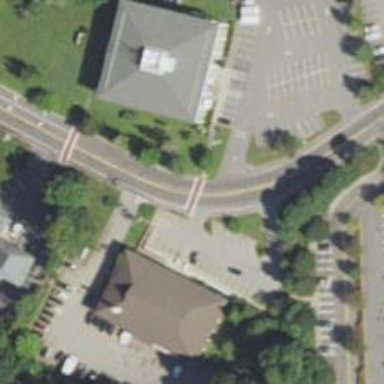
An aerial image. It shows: Marked road crossing with lines.